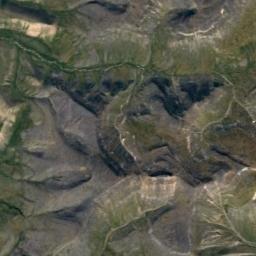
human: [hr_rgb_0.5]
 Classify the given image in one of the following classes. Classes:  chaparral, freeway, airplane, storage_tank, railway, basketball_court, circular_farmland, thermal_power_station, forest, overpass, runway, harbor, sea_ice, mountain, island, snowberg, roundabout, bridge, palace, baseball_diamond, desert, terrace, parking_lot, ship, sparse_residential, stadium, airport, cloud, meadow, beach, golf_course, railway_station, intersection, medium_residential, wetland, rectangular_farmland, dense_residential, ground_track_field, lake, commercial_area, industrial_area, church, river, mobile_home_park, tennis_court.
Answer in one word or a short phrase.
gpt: mountain